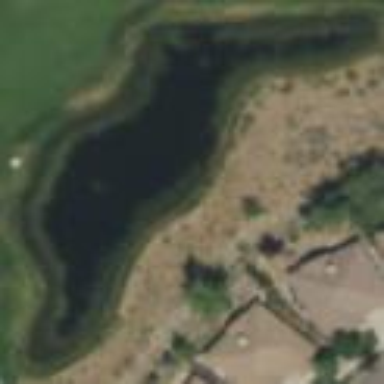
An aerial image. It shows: Scenic view of water hazard on golf course. The natural water feature adds beauty to the landscape.